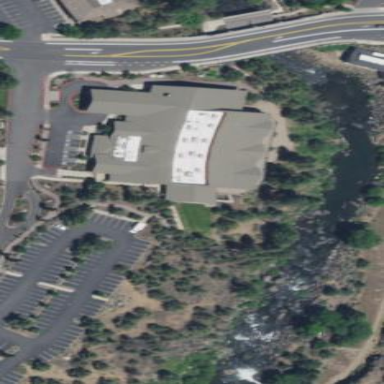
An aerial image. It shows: Community center building.